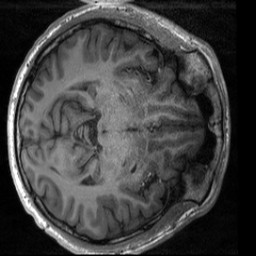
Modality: T1w
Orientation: axial
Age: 22
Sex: male
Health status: healthy
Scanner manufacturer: siemens
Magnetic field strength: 3 T
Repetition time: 2 s
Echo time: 0.00232 s